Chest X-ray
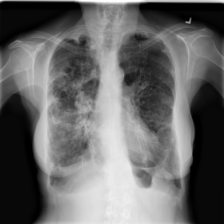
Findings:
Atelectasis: negative
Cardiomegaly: negative
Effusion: negative
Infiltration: negative
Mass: negative
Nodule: negative
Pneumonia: negative
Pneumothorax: negative
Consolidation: negative
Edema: negative
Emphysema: negative
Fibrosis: negative
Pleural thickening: negative
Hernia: negative